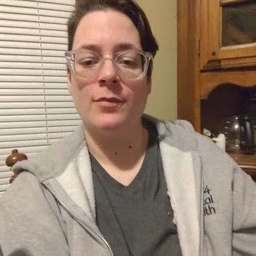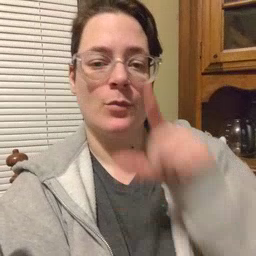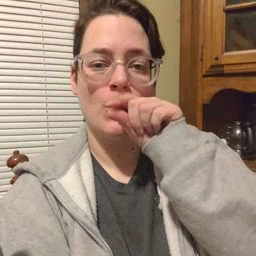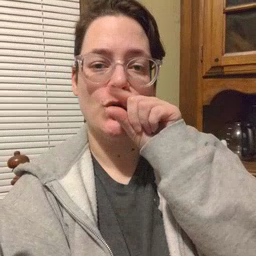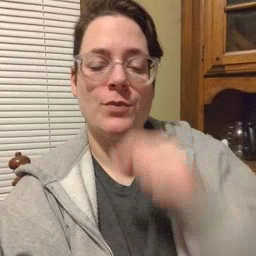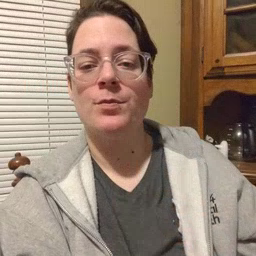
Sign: bird